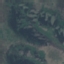
Label: HerbaceousVegetation